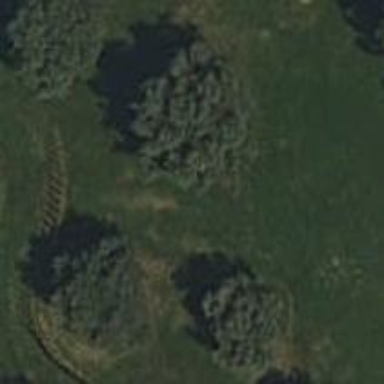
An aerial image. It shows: Broadleaved evergreen tree in its natural setting.